Question: <URL> told:
> You can also use the @2x and @3x suffixes to provide images for different screen densities. If you have the following file structure:
'''
.
+-- button.js
+-- img
+-- check.png
+-- check@2x.png
+-- check@3x.png
'''
> the bundler will bundle and serve the image corresponding to device's screen density.
And <URL> told,
> Google Play then uses the app bundle to generate the various APKs that are served to users, such as the base APK, dynamic feature APKs, configuration APKs, and (for devices that do not support split APKs) multi-APKs.

I have multiple images that support different screen densities ('img.png', 'img@2x.png', etc). If I build application in '.aab' format, did my different-screen-densities-images will be separated and placed on different asset pack based on screen densities?
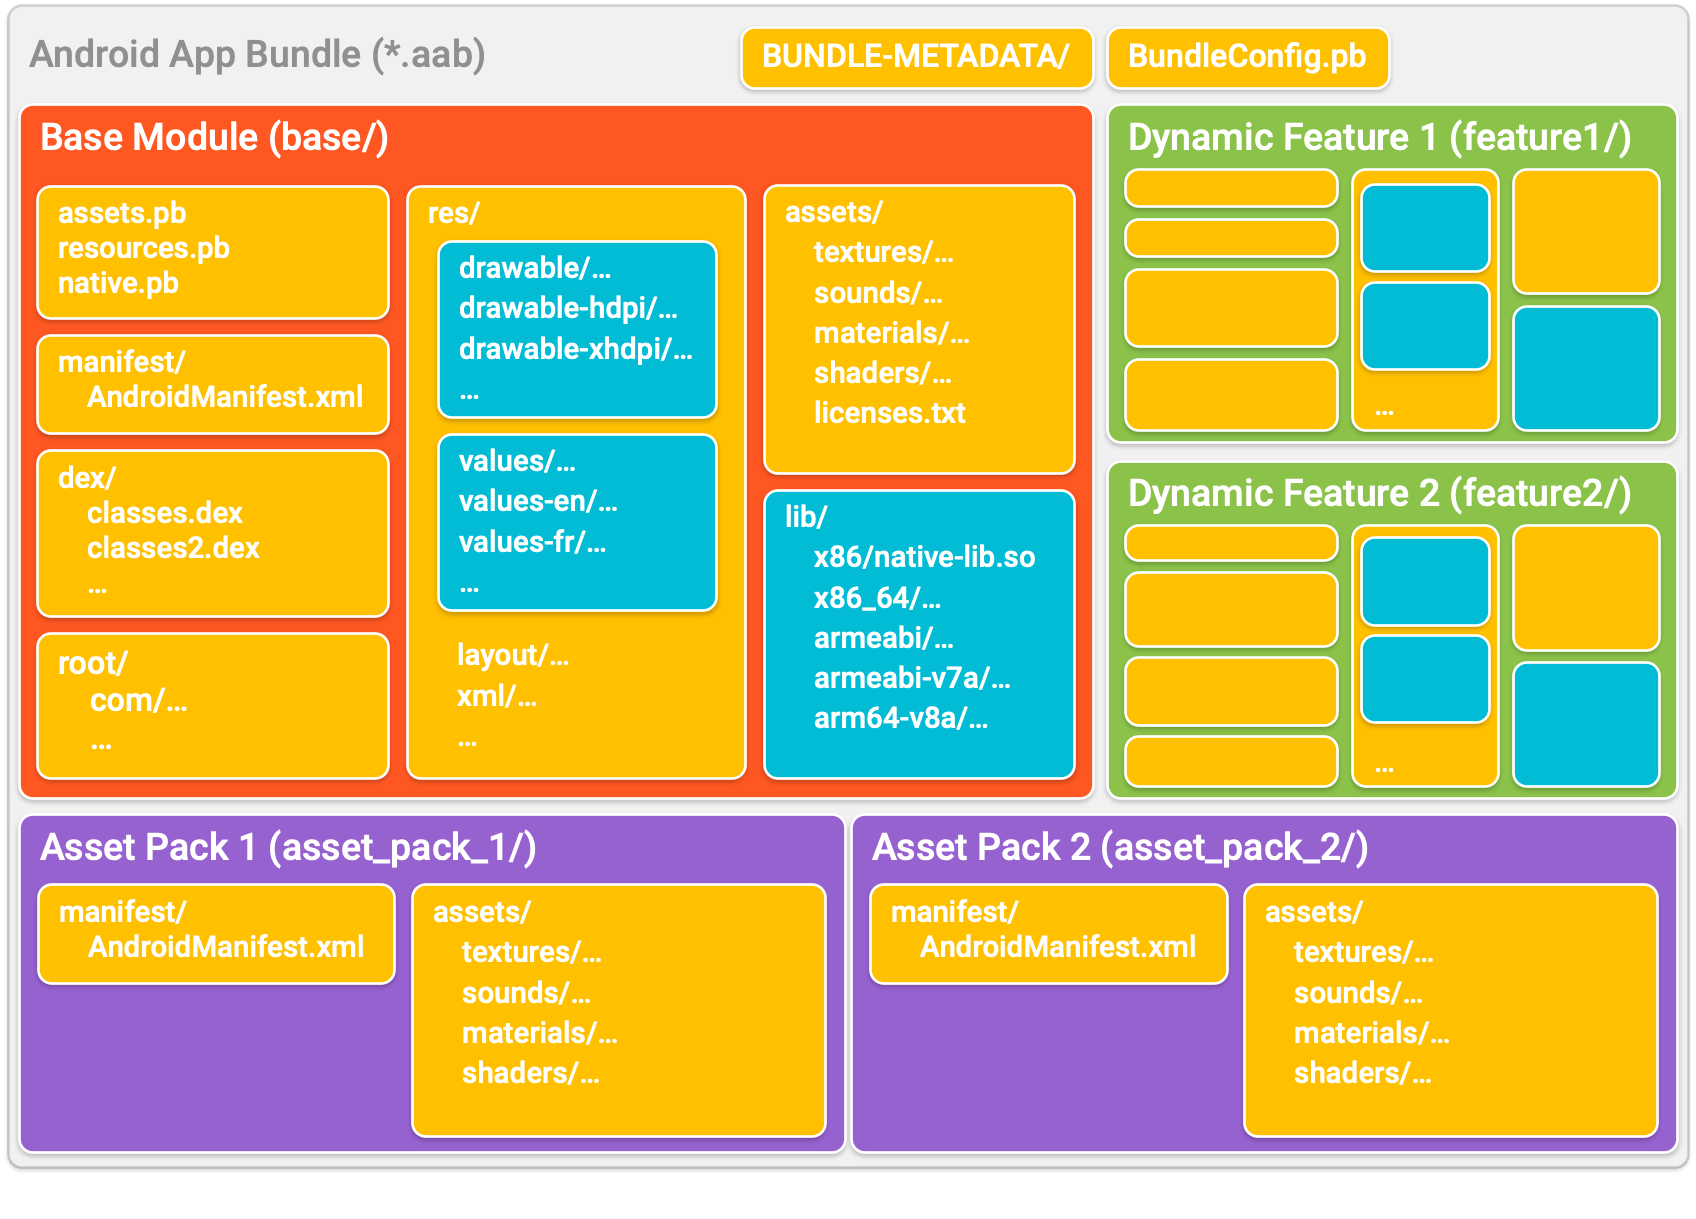
Answer: > did my different-screen-densities-images will be separated and placed on different asset/resource pack based on screen densities?
the answer is no, it didn't.
This is my step I've done:
1. Created fresh project as experiment
2. Put some images on JS Codebase '{image.png: 1kb, image@2x.png: 2kb, image@3x.png: 2.5mb}'
3. Built '.aab'
4. Created many phone spec json file
5. Extracted '.aab' to '.apks' as many as phone spec json files
6. Compare total size of all '.apks' created
It resulted same total size. I expected significant difference of total file size on xxxhdpi '.apks'. But it din't.
Then, I intrigued to tried another experiment.
I moved all images from JS Codebase to Android Native Codebase (drawable-xxx dir). I do step 2-6.
It resulted difference total size. xxxhdpi '.apks' has significantly bigger file size than the other